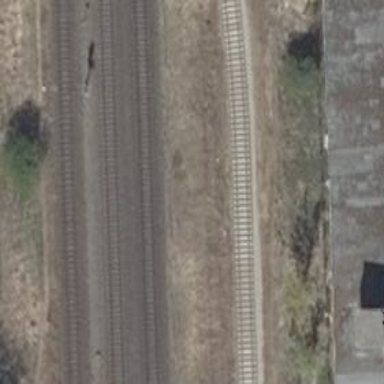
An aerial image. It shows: Railway spur service.